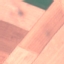
Land use / land cover class: AnnualCrop